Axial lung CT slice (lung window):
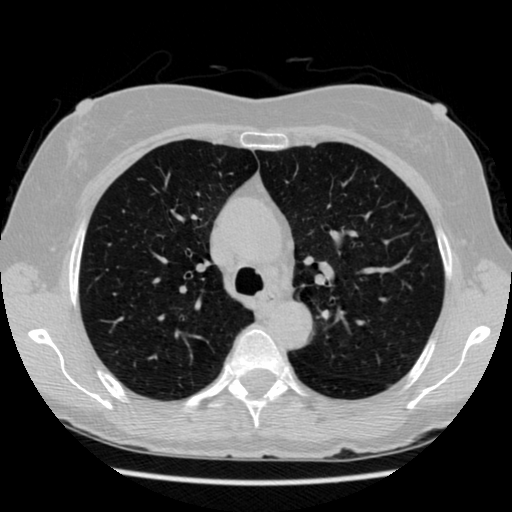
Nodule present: no